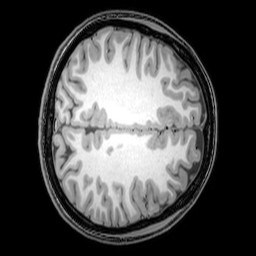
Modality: T1w
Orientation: axial
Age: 22
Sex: female
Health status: healthy
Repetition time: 0.081 s
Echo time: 0.037 s